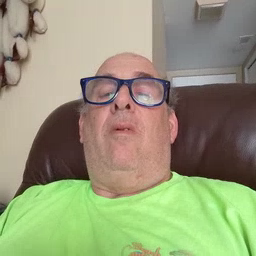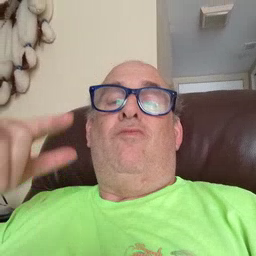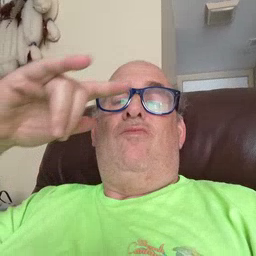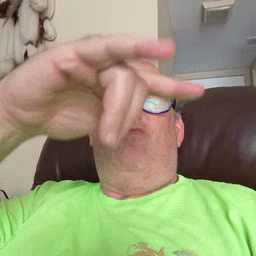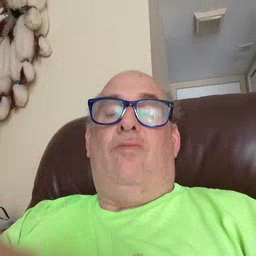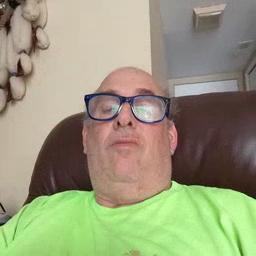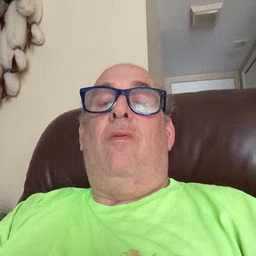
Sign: airplane